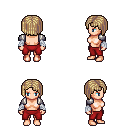
a pixel art fantasy rpg character, female body template, human, light skin, steel arm armor, red pants, white blonde pageboy hairstyle, white cloth bandages, four views (front, back, left, right), 2x2 character sprite sheet, small pixel art, hard edges, no anti-aliasing